Field crop: maize
Growth stage: 2
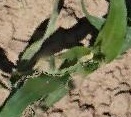
Species: maize